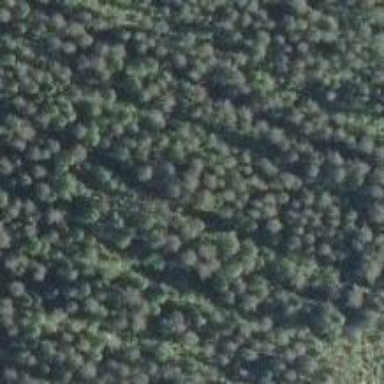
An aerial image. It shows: Woodland with needle-leaved trees.